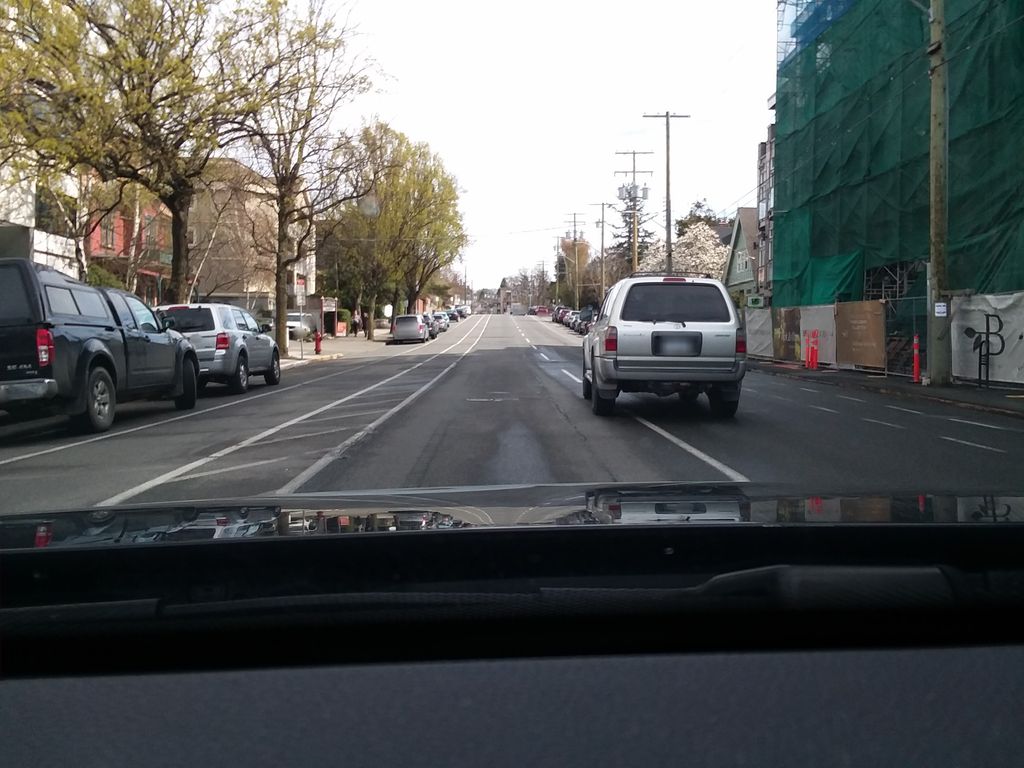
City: victoria